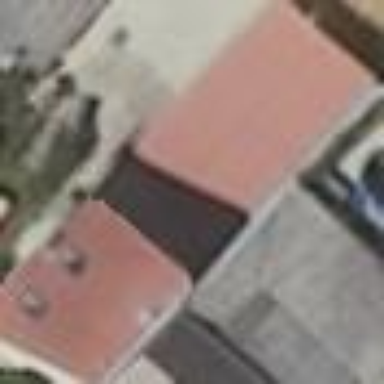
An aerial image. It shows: Shed.